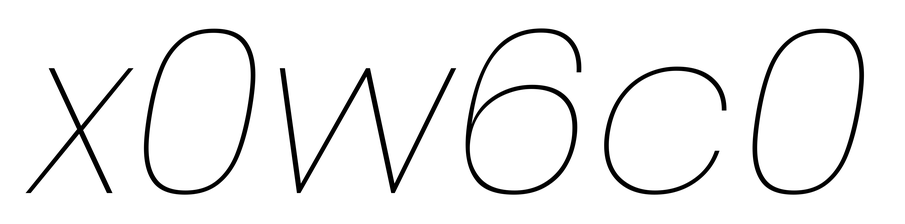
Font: Poppins-ThinItalic